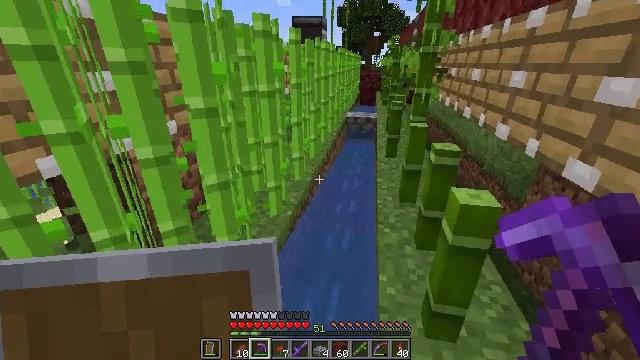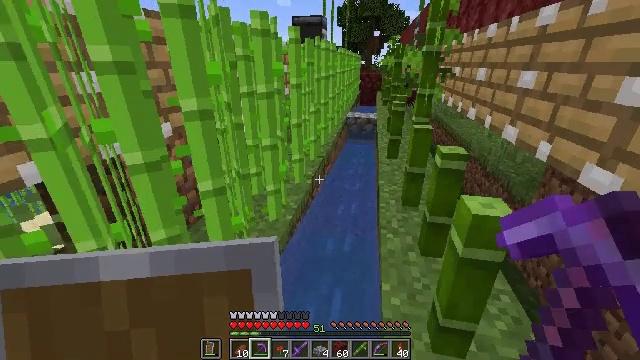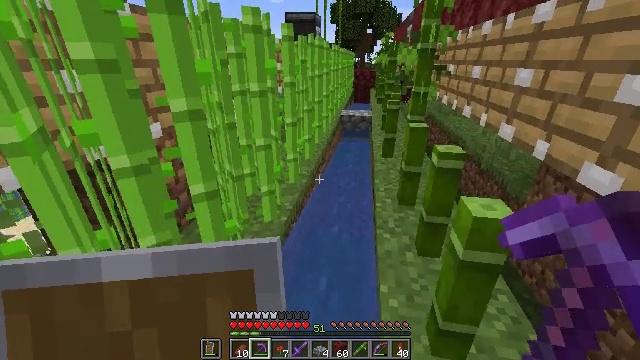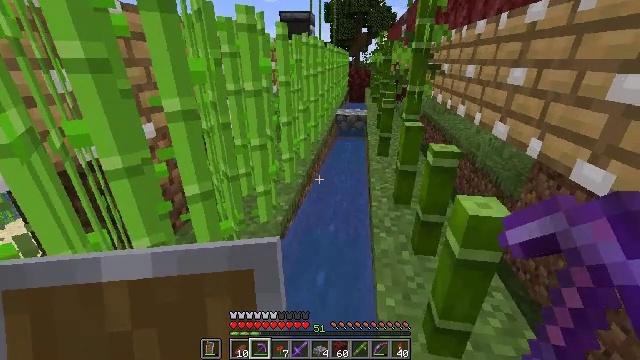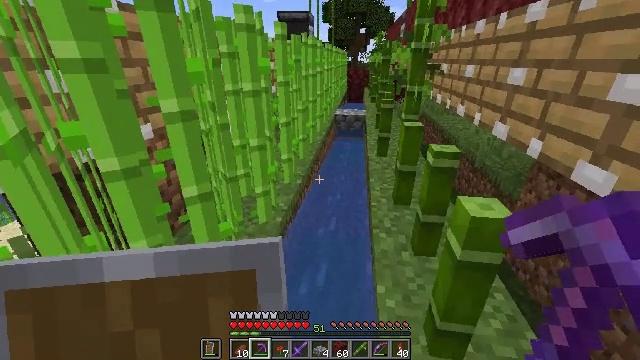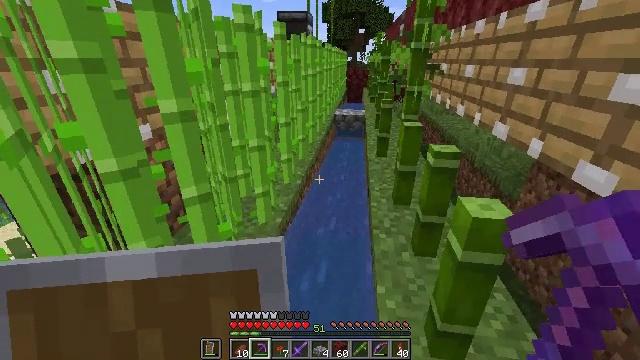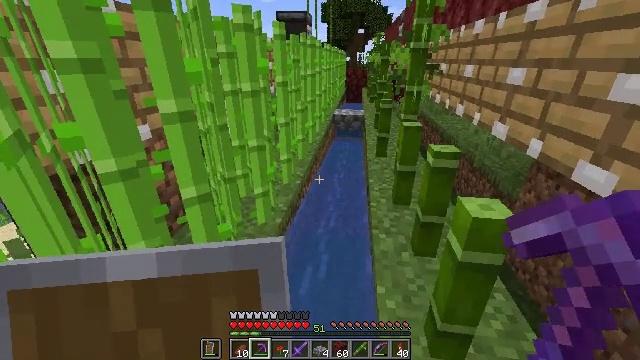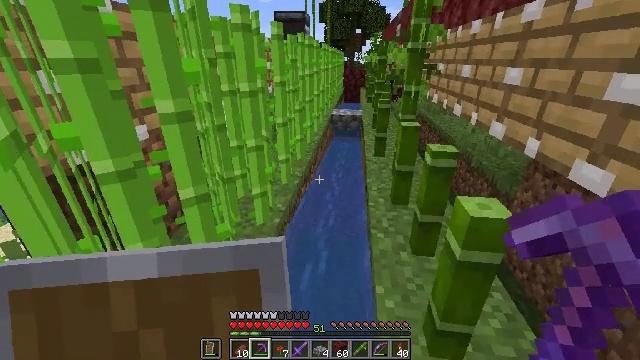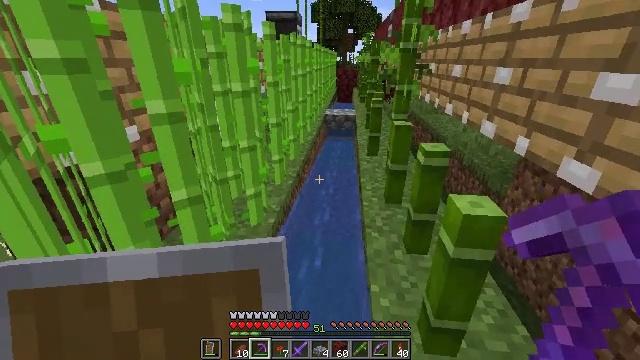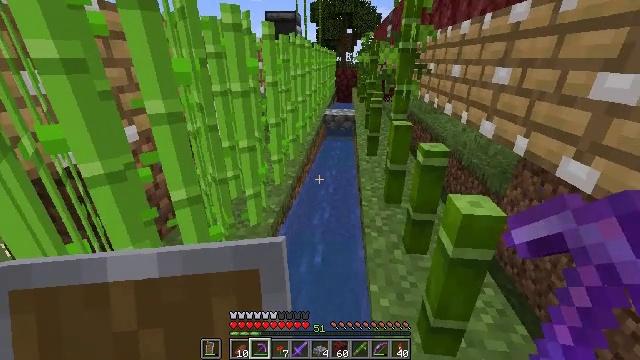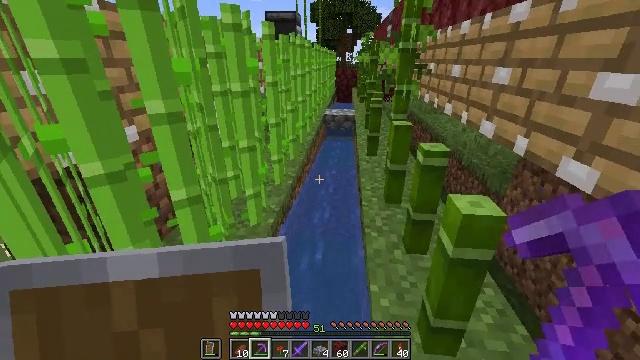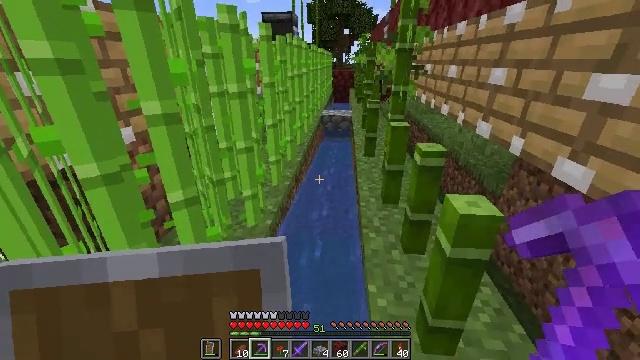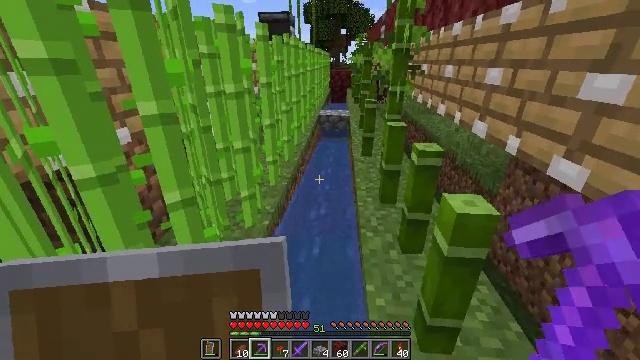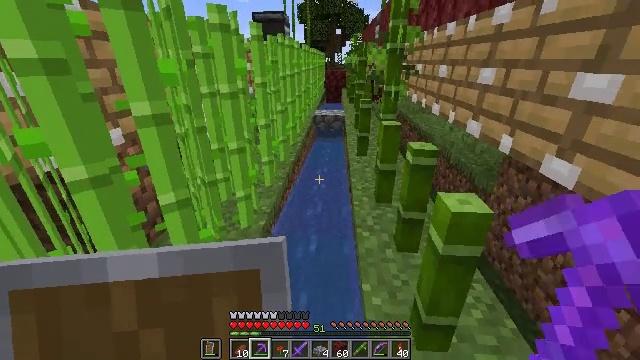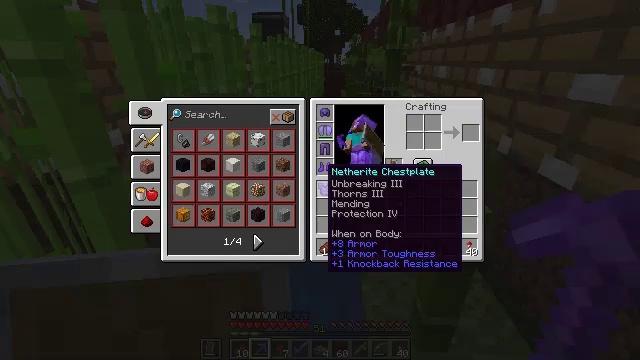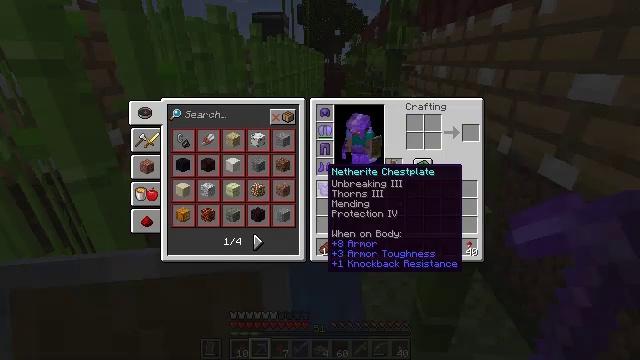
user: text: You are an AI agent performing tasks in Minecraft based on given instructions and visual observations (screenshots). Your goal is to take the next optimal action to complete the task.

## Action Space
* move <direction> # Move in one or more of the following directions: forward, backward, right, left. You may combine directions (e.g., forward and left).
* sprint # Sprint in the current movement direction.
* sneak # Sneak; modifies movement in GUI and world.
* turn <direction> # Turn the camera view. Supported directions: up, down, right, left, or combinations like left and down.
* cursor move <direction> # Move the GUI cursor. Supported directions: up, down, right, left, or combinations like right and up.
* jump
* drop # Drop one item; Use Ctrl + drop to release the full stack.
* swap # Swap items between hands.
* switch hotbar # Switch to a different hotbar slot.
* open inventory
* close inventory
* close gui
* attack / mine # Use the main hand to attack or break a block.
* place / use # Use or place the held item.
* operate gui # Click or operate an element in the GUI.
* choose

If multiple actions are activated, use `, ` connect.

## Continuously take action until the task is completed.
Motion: motion action
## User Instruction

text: Craft gold nugget in the crafting table.
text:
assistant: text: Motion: no_op
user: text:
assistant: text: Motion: turn right
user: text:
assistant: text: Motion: turn right
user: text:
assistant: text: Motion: no_op
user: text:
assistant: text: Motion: no_op
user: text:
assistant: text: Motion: no_op
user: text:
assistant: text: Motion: no_op
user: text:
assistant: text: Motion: turn right
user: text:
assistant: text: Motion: no_op
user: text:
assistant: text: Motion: no_op
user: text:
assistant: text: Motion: no_op
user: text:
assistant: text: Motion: no_op
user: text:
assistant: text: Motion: turn right
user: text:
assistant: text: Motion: close inventory
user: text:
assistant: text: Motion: close inventory
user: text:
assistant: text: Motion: close inventory
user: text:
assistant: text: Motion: open gui
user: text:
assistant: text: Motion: no_op
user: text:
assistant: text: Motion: cursor move right
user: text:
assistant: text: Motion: cursor move right
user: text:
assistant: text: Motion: cursor move right
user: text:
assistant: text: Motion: cursor move right
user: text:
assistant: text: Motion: cursor move right
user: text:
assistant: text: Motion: no_op
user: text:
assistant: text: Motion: no_op
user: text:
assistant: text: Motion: no_op
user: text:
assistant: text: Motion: cursor move left and down
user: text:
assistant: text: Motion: no_op
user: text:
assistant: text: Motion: no_op
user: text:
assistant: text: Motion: cursor move down